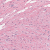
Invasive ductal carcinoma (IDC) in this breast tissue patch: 0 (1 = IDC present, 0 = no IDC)